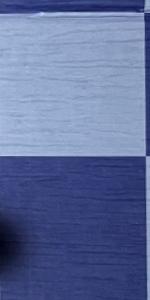
Label: Empty